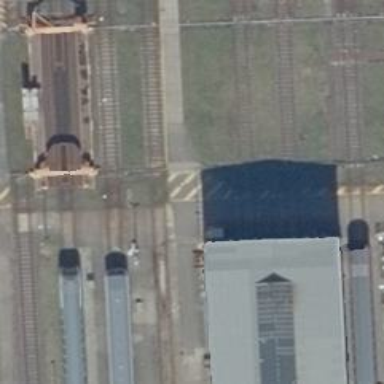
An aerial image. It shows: Crossing for the railway.